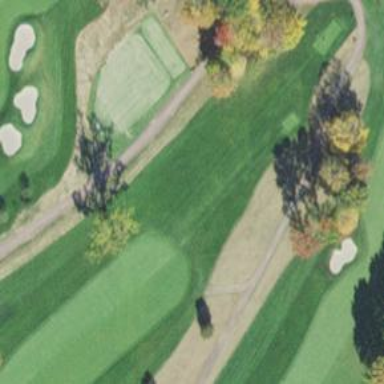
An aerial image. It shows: Path for both road and golf.